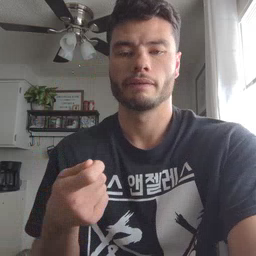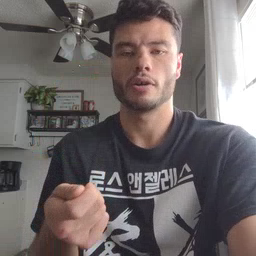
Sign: vacuum